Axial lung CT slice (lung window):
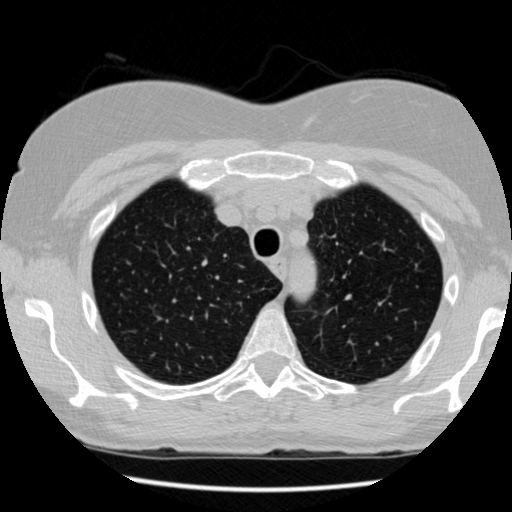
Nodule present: no